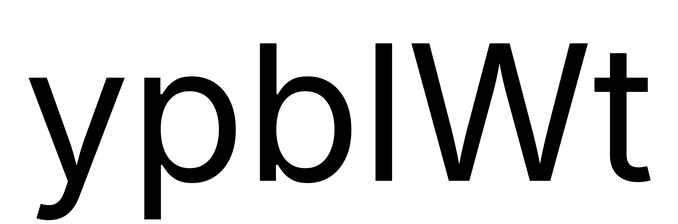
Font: Inter_Regular